Question: Equation

For n=10,
'''
S=sum(1.0 / (x * x) for x in range(1, 11))
'''
For n=100,
'''
S=sum(1.0 / (x * x) for x in range(1, 101))
'''
For n=1000,
'''
S=sum(1.0 / (x * x) for x in range(1, 1001))
'''
Is there a convenient method of plotting/expressing 'n' vs. 'S' for
'''
import numpy as np
n = np.arange(1,1000, step=1)
'''
?
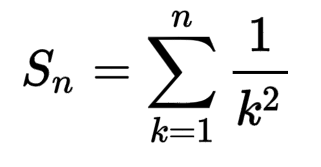
Answer: You could use an aggregation function for the series. In the case of a sum-series the numpy functions <URL> would work:
'''
import numpy as np
n = np.arange(1, 1000)
one_over_n_squared = 1 / n**2 # element-wise calculation of the factors
series = np.add.accumulate(one_over_n_squared) # accumulate
'''
That way you don't have to recalculate all factors for each point you want to plot. That can be significant if you want to plot or calculate more values.
Then to plot it you could use <URL>:
'''
import matplotlib.pyplot as plt
plt.plot(n, series)
'''
<URL>
Or if you want it a (tiny) bit fancier with labels and a logarithmic x axis:
'''
import matplotlib.pyplot as plt
plt.plot(n, series)
plt.xlabel('n')
plt.xscale('log')
plt.ylabel('Series')
'''
<URL>